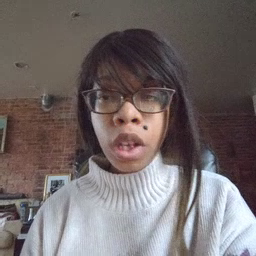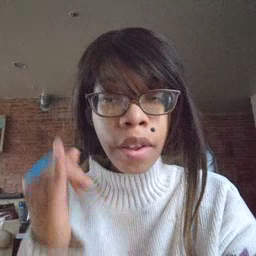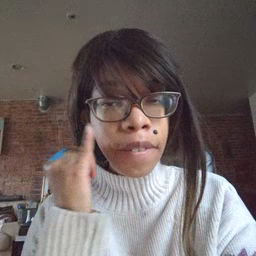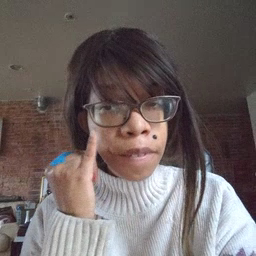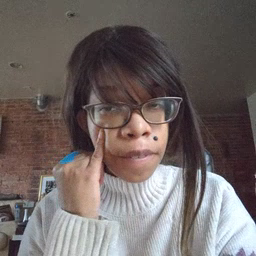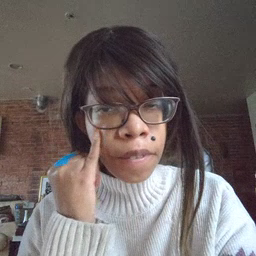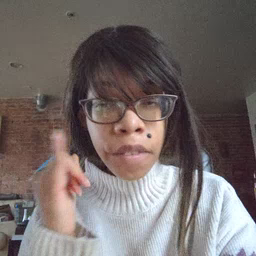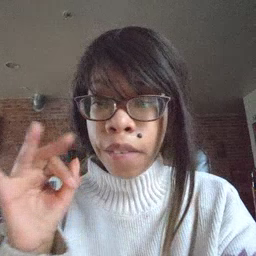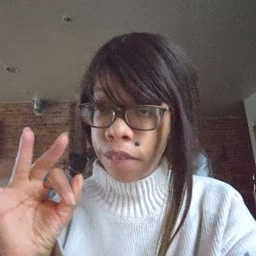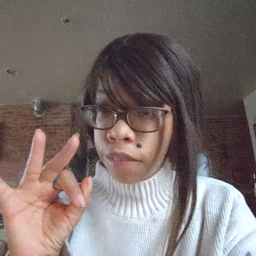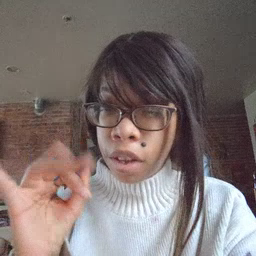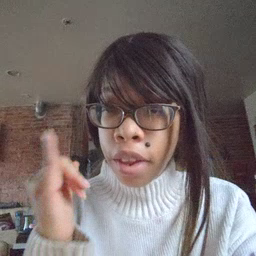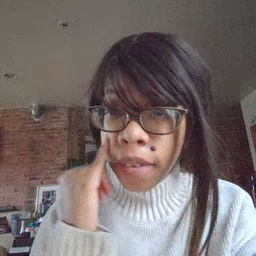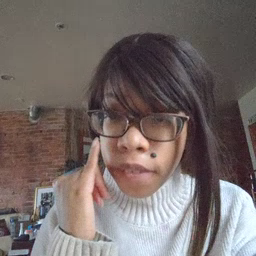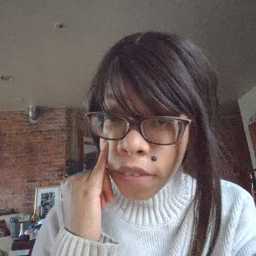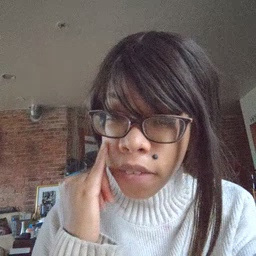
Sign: if